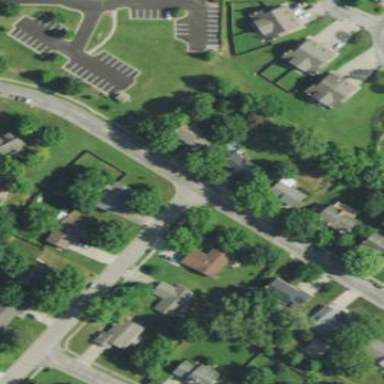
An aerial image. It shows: This residential area consists of single-family homes.